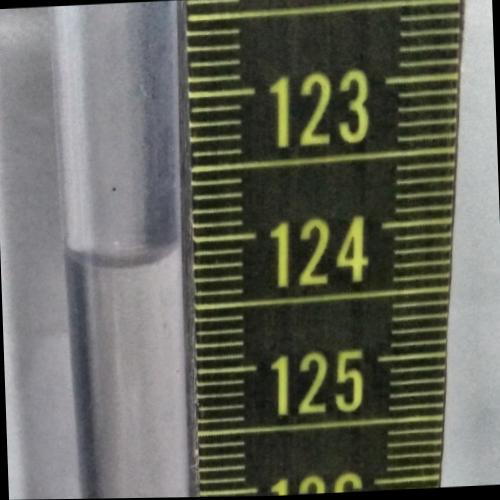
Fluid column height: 124.1 cm